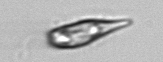
Label: Euglena